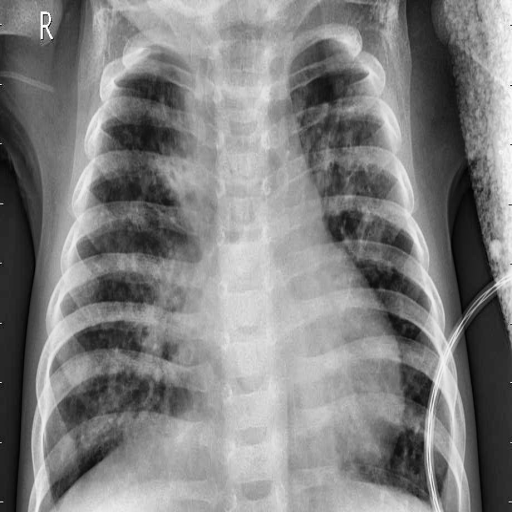
Finding: PNEUMONIA